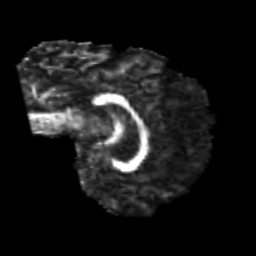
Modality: FA
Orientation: sagittal
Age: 22
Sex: male
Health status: healthy
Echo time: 0.074 s